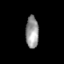
Tissue: prostate
Cell type: Fibroblasts
Senescence score: 0.7243
Nuclear area (px): 407
Mean DAPI intensity: 150.678